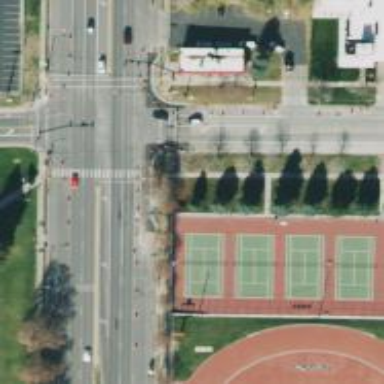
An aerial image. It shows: Crossing with marked lines on the road.